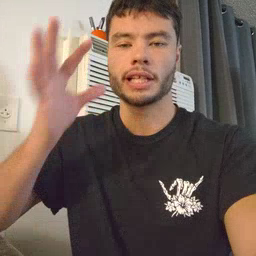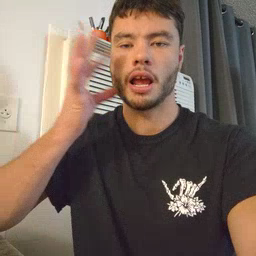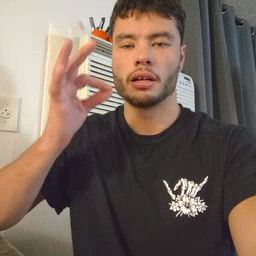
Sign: cat